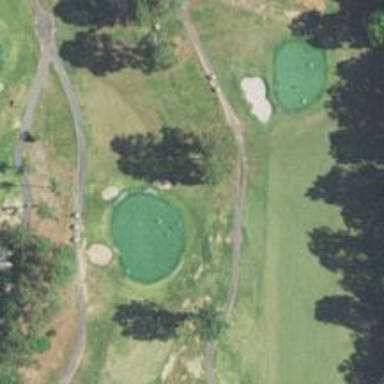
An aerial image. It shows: Golf hole.